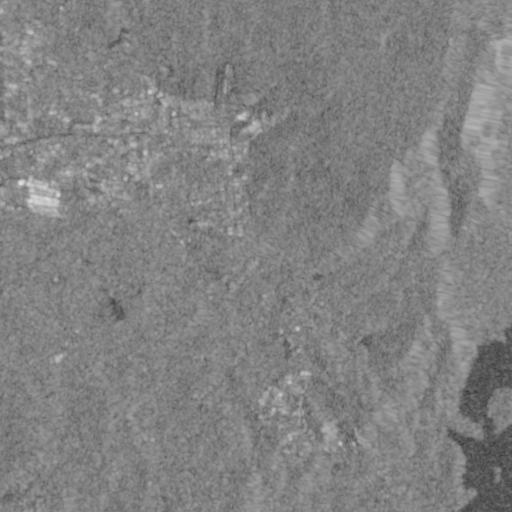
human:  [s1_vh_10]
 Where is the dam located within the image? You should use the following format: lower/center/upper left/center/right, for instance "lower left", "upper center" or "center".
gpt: The dam is located in the center of the image.
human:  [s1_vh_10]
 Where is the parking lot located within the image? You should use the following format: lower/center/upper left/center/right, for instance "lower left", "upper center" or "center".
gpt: The parking lot is located in the lower center of the image.
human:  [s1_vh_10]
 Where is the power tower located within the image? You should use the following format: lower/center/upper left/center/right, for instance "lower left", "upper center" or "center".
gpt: The power tower is located in the lower left of the image.
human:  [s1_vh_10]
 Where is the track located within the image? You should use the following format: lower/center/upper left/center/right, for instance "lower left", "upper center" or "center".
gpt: There is no track in the image.

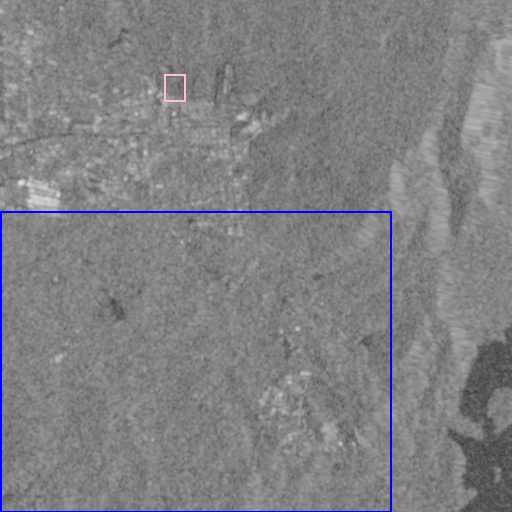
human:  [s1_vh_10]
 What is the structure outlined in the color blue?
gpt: The structure outlined in blue is a crop field.
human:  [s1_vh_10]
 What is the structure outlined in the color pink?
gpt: The structure outlined in pink is a park.
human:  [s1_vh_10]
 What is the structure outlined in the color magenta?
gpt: There is no magenta outline.